Question: I have scratching my head over it for a long time now. Can't manage to get it to work. (I am a noob with apache that can be one reason also). Ok here is the problem in nutshell. I am using wamp and I have a directory 'Retailer'. There is another directory inside it which is called public that contains the index and otherfiles. I want to make this 'public' directory document root. I want to achieve this with '.htaccess'
My Rewrite module for apache is turned on.
Here is what I have tried:
'''
RewriteEngine on
RewriteBase /public/
RewriteRule ^index.php$ test.php
'''
And also I have tried
'''
RewriteEngine on
RewriteCond %{HTTP_HOST} ^localhost/Retailer$ [NC,OR]
RewriteCond %{HTTP_HOST} ^localhost/Retailer$
RewriteCond %{REQUEST_URI} !public/
RewriteRule (.*) /public/$1 [L]
'''
And I have tried
'''
RewriteEngine on
RewriteCond %{HTTP_HOST} ^http://localhost/Retailer/$ [NC,OR]
RewriteCond %{HTTP_HOST} ^http://localhost/Retailer/$
RewriteCond %{REQUEST_URI} !public/
RewriteRule (.*) /public/$1 [L]
'''
But result in all these cases is the same. That is:

Any help will be appreciated
Ahmar
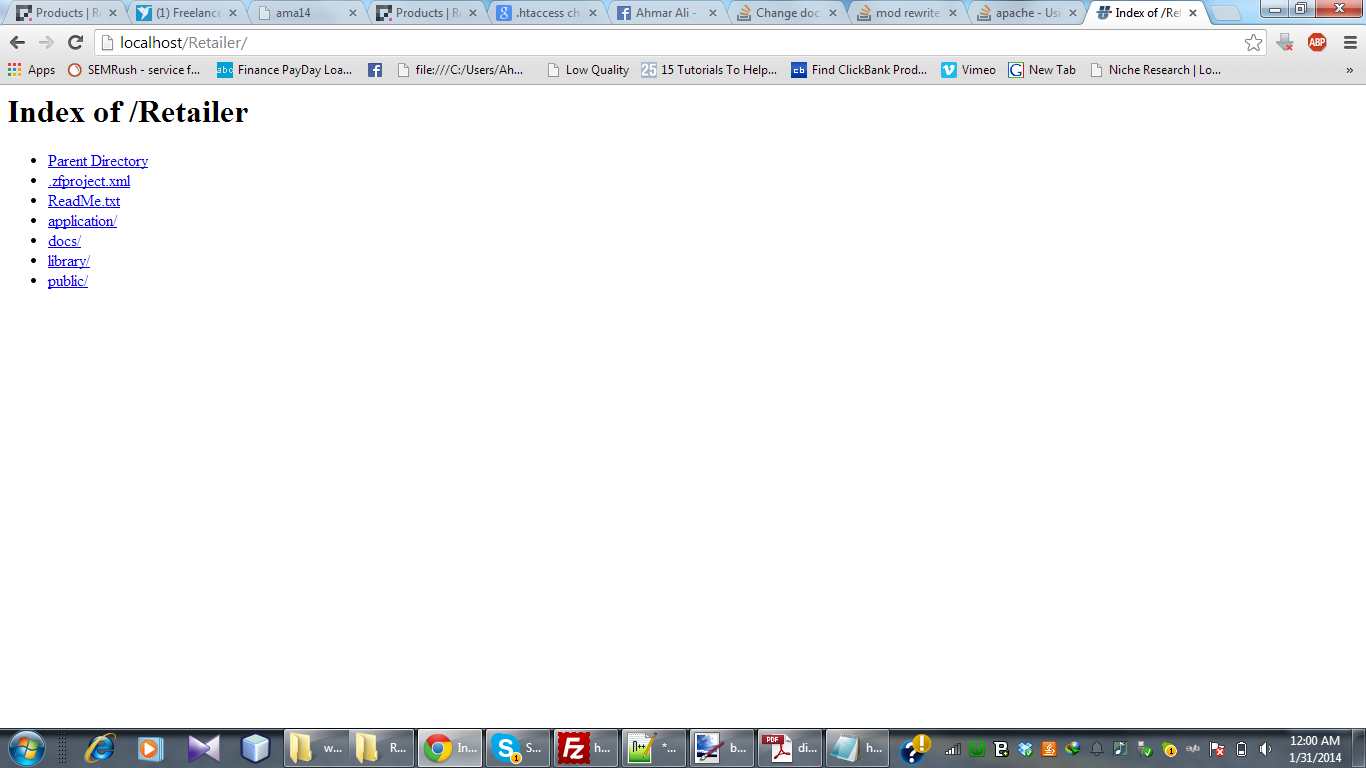
Answer: Use this rule in your 'Retailer/.htaccess':
'''
RewriteEngine on
RewriteBase /Retailer/
RewriteRule ^((?!public/).*)$ public/$1 [L,NC]
'''